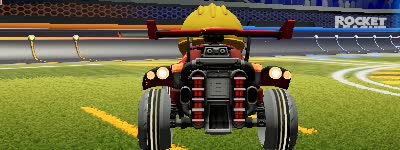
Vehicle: octane